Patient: sex M, age 45
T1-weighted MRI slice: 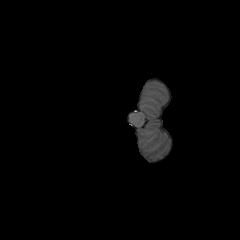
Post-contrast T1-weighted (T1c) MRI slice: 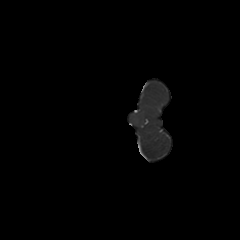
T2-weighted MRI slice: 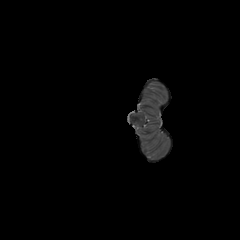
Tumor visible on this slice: no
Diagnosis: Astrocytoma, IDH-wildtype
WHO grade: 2